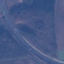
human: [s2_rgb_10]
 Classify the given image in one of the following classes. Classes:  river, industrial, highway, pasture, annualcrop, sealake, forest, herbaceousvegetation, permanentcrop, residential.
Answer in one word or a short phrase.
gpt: Highway